Interaction volume radius: 10 \u00c5
Interaction volume height: 25 \u00c5
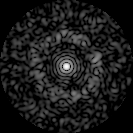
Disorder parameter: 0.8177